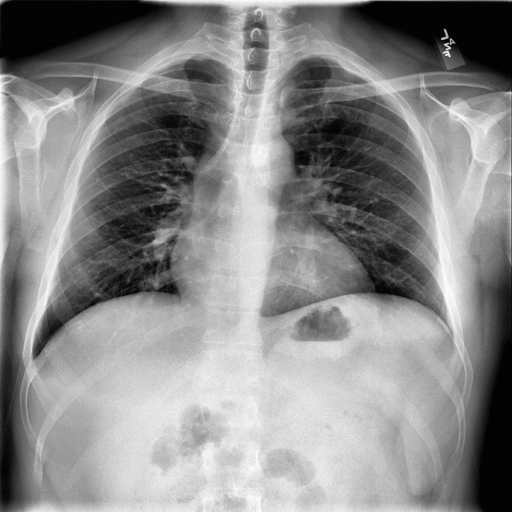
Finding: NORMAL